Question: In my application I have three layers:
* Data (Entities and Data Access Objects)
* Model (Managers)
* Presentation (Views)

I decided that 'SubContainers' is my choice.
In the root 'GameInstaller' I create every container and manually install them with LayerInstallers:
'''
public class GameInstaller : MonoInstaller
{
public GameDataLayerInstaller DataLayerInstaller;
public GameModelLayerInstaller ModelLayerInstaller;
public GamePresentationLayerInstaller PresentationLayerInstaller;
public override void InstallBindings()
{
var dataContainer = Container.CreateSubContainer();
dataContainer.Inject(DataLayerInstaller);
DataLayerInstaller.InstallBindings();
var modelContainer = dataContainer.CreateSubContainer();
modelContainer.Inject(ModelLayerInstaller);
ModelLayerInstaller.InstallBindings();
var presentationContainer = modelContainer.CreateSubContainer();
presentationContainer.Inject(PresentationLayerInstaller);
PresentationLayerInstaller.InstallBindings();
}
}
'''
Inside of Model-Installer I add 'GameAppManager' into the graph.
'''
public class GameModelLayerInstaller : MonoInstaller
{
public GameAppManager GameAppManager;
public override void InstallBindings()
{
Container.BindInstance(GameAppManager);
Container.QueueForInject(GameAppManager);
}
}
'''
Inside of Presentation-Installer I add GameApp into the graph.
'''
public class GamePresentationLayerInstaller : MonoInstaller
{
public GameApp GameApp;
public override void InstallBindings()
{
Container.BindInstance(GameApp);
Container.QueueForInject(GameApp);
}
}
'''
Then I trying to resolve it from 'GameApp.InjectDependencies(...)' method:
'''
public class GameApp : MonoBehaviour
{
private GameAppManager _appManager;
[Inject]
public void InjectDependencies(GameAppManager appManager)
{
_appManager = appManager;
}
}
'''
But Zenject throws this exception:
'''
ZenjectException: Unable to resolve type 'RsQuest.Game.Model.App.GameAppManager' while building object with type 'RsQuest.Game.Presentation.App.GameApp'.
Object graph:
GameApp
'''
How can I manage this case? Is there any better way with GameObjectContext?
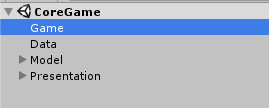
Answer: My best guess for what's happening is GameApp is being injected twice. Once by by presentation container, and once by the SceneContext container. By default, any MonoBehaviours in the scene are assumed to belong to the SceneContext unless they are inside a GameObjectContext. So you're right, I think the best way to do what you're attempting to do is to use GameObjectContext. Usually you shouldn't need to ever call DiContainer.CreateSubContainer yourself.
If you've already got MonoBehaviours in the scene at startup that you want to be inside a subcontainer, then you can directly add a GameObjectContext parent transform for these objects. Or, if they are created dynamically, then you can use one of the FromSubContainerResolve.ByNewPrefabX methods, either as a factory or directly on the scene container.